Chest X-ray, PA view. Patient: 48 years old, sex F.
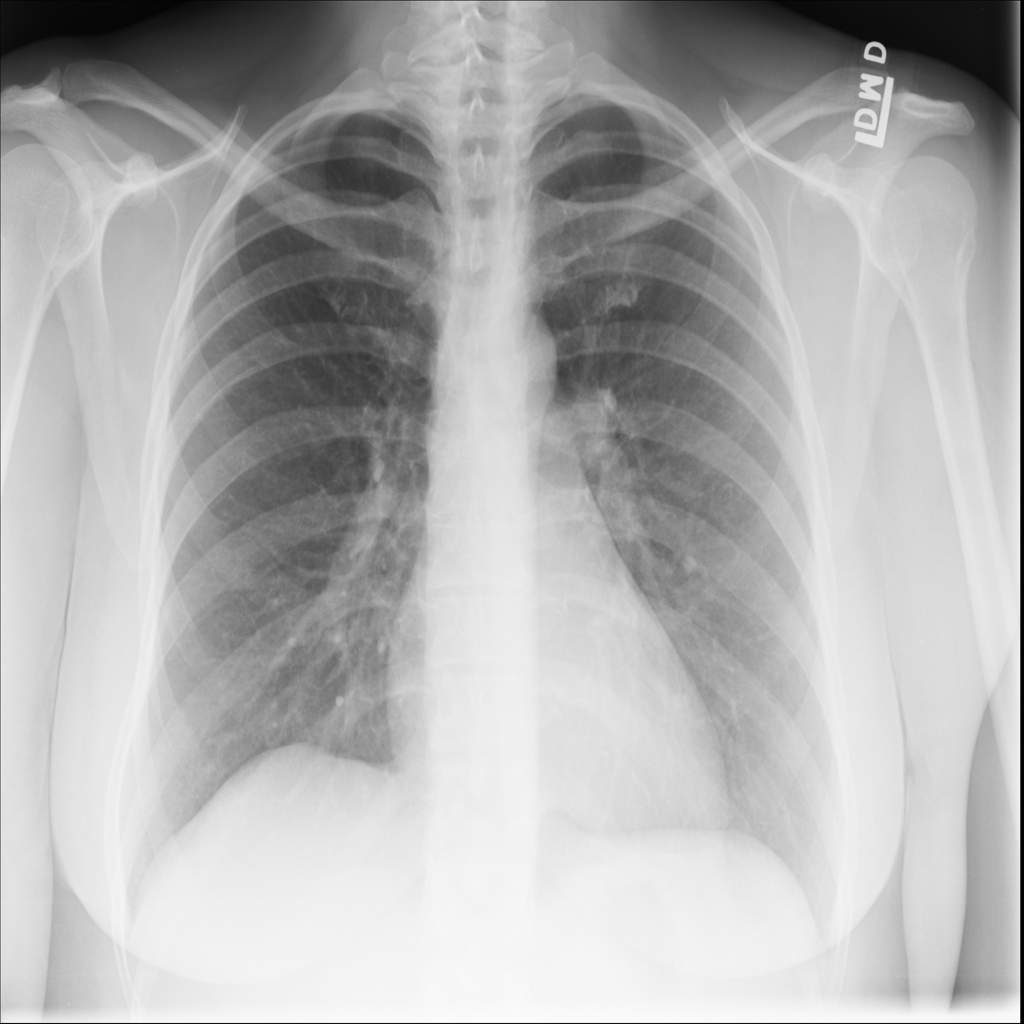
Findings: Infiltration